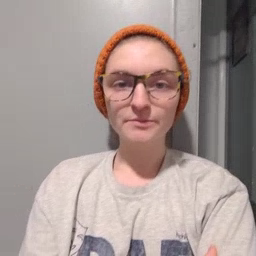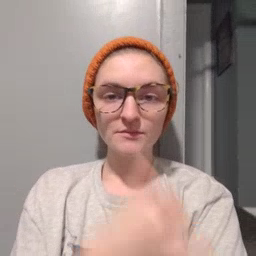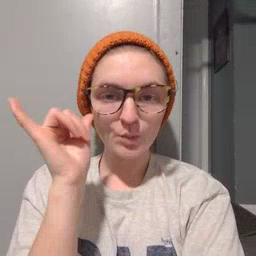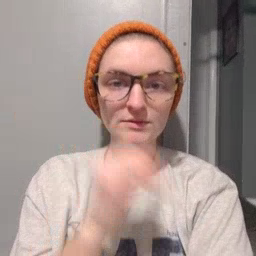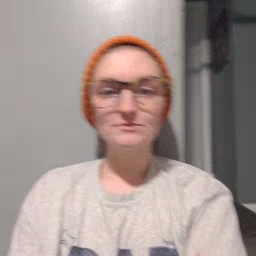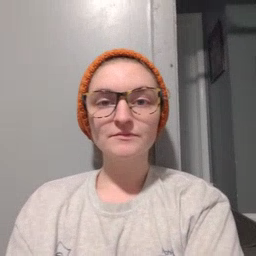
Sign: cow